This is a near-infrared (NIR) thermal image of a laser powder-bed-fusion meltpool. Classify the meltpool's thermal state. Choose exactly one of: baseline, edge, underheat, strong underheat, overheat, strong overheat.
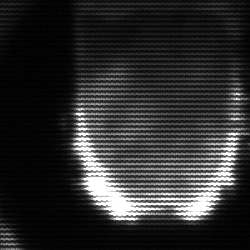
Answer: baseline